Question: Using the 'RAND()' function or 'NEWID()' to generate a random value in each column as <URL> you can generate random values in a row. But... the value repeats the same in every row.

How can you generate a random value in each row for every column? I would like to show in column B1 a random product which is also in group '102'. The same for column B2 but a different product. And the next row again two different products and so on. The result will show 2 alternative products from the same group per product (row).
My code looks something like this:
'''
DECLARE @B1 varchar(30)
DECLARE @B2 varchar(30)
SET @B1 = (SELECT TOP 1 ItemCode FROM items WHERE items.Assortment IN (102) ORDER BY RAND())
SET @B2 = (SELECT TOP 1 ItemCode FROM items WHERE items.Assortment IN (102) ORDER BY NEWID())
SELECT ProdCode, ProdName, @B1 as B1, @B2 as B2
FROM Products
WHERE ProductGroup IN (102) --use IN so you can select multiple groups
'''
Thanks!
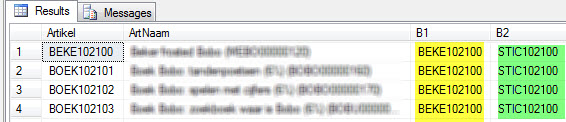
Answer: You need to add something from the main query so the subquery gets recalculated for each row - ie:
'''
SELECT
ProdCode,
ProdName,
(
SELECT TOP 1 ItemCode
FROM items
WHERE items.Assortment IN (102) AND itemcode <> products.ProdCode
ORDER BY NEWID(), products.ProdCode
)
FROM Products
WHERE ProductGroup IN (102)
'''